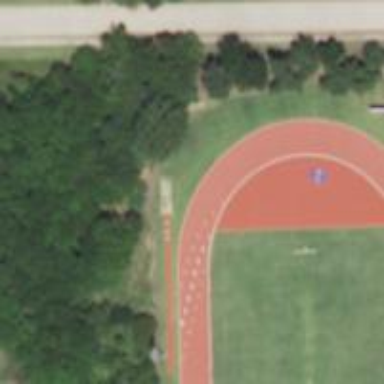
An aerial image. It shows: Track located within leisure land area.